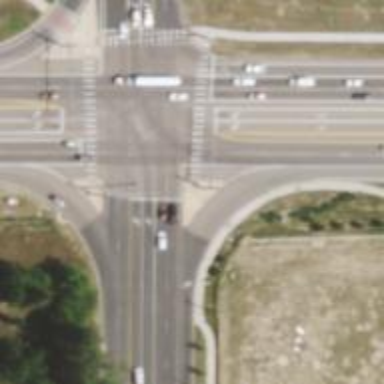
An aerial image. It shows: Footway that serves as traffic island.